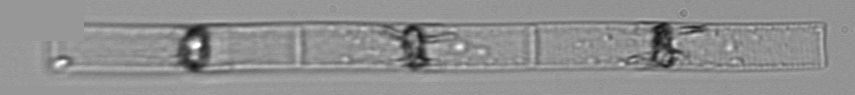
Label: Dactyliosolen_blavyanus